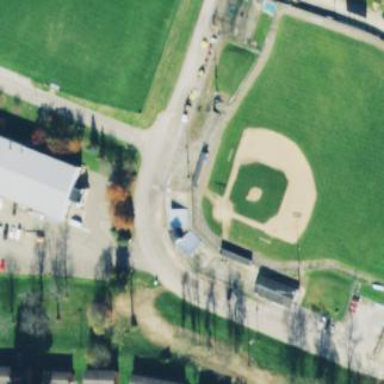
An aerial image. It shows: Grassy baseball pitch for leisure sports.